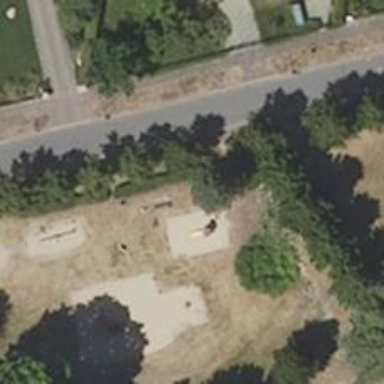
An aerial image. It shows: Playground with springy equipment.